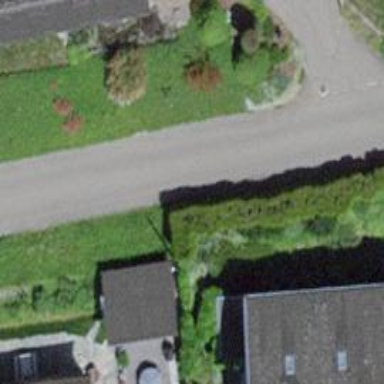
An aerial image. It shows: Hedge acting as barrier.